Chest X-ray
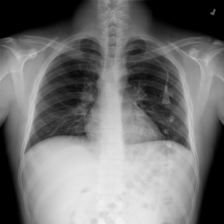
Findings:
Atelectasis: negative
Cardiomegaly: negative
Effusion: negative
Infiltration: negative
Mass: negative
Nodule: negative
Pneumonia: negative
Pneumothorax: negative
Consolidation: negative
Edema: negative
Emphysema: negative
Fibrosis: negative
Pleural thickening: negative
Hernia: negative